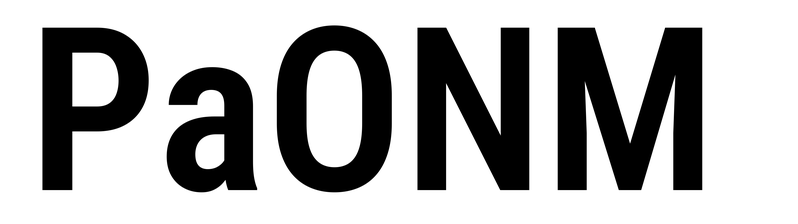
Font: Roboto_Condensed_SemiBold